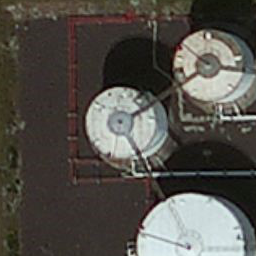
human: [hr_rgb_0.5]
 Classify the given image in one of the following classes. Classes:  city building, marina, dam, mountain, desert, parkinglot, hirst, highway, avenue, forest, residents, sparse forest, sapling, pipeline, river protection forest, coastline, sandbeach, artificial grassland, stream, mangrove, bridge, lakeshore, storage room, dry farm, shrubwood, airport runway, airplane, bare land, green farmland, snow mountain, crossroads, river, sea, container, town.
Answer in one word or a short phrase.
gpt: storage room